Field crop: maize
Growth stage: 2
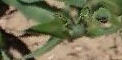
Species: maize